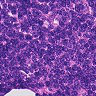
Metastatic tissue present: no